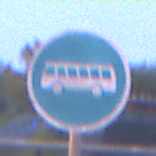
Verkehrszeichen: Busssonderstreifen
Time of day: Night
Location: Outdoor (Urban)
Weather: PartlyCloudy
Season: NotSpecified
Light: Artificial